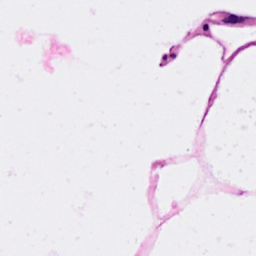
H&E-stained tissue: Breast